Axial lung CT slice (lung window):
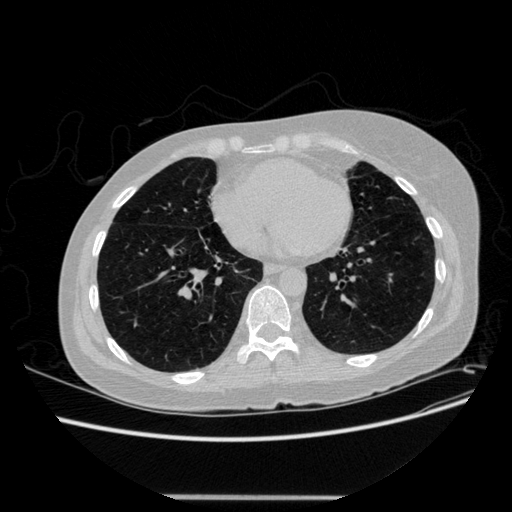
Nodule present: no